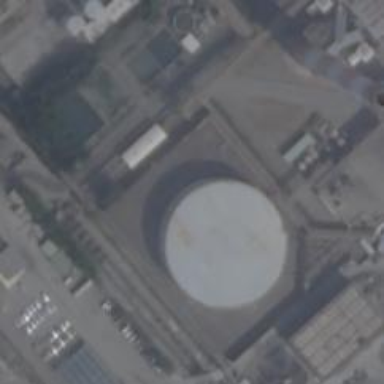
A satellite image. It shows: Storage tank created as man-made structure.